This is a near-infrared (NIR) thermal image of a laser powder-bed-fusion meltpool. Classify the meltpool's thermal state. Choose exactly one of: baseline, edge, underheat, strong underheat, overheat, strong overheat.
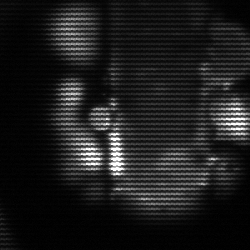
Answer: strong underheat